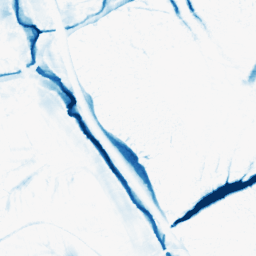
Category: morphological
Decomposition family: morphological_ellipse
Decomposition parameters: operation: closing
width: 20
height: 30
Upsampling method: cubic_mitchell
Upsampling parameters: scale: 8
Upsampling scale: 8